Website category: auto
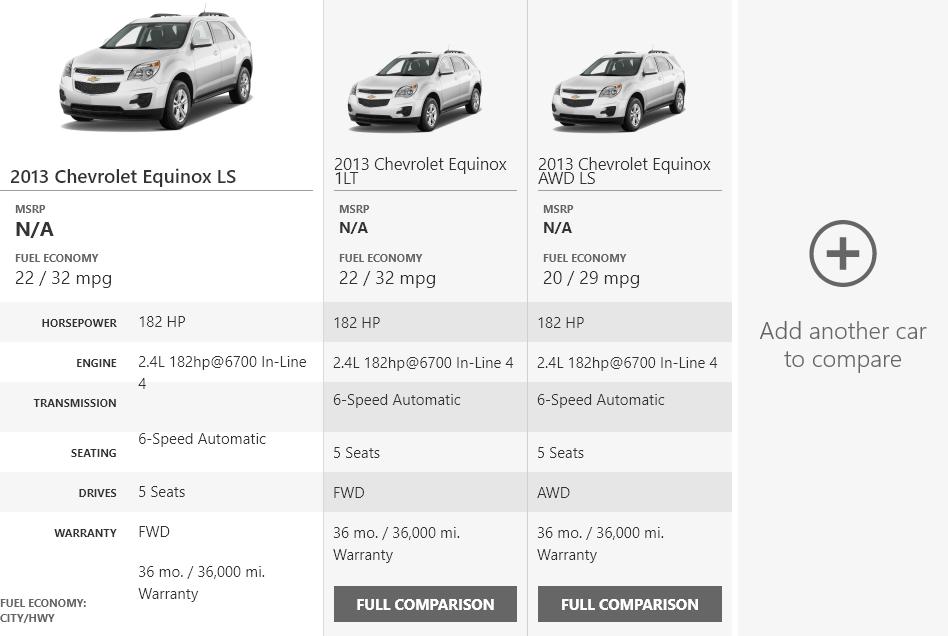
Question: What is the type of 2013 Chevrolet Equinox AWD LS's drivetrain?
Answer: AWD

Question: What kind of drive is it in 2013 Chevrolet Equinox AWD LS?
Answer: AWD

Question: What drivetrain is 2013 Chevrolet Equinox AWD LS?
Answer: AWD

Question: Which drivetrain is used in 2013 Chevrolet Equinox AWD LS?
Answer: AWD

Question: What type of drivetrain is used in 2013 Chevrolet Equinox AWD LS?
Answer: AWD

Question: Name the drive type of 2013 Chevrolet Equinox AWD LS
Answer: AWD

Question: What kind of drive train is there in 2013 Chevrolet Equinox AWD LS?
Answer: AWD

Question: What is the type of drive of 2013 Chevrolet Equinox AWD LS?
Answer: AWD

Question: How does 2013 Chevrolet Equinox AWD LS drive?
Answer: AWD

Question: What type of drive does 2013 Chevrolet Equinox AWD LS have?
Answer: AWD

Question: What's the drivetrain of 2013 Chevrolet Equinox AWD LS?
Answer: AWD

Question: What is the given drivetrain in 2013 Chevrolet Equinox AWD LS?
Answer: AWD

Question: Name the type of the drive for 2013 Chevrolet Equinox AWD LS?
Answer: AWD

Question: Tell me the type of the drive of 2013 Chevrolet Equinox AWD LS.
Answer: AWD

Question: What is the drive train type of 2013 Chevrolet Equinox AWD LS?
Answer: AWD

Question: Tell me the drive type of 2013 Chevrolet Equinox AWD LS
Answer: AWD

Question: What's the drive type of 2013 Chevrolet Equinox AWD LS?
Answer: AWD

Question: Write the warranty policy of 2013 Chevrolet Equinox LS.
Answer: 36 mo. / 36,000 mi. Warranty

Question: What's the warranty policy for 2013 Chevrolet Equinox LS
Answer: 36 mo. / 36,000 mi. Warranty

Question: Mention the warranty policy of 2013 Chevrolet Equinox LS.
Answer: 36 mo. / 36,000 mi. Warranty

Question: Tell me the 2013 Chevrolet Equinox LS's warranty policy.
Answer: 36 mo. / 36,000 mi. Warranty